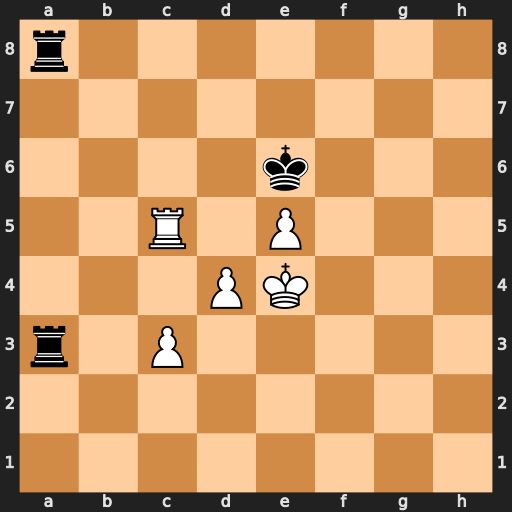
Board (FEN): r7/8/4k3/2R1P3/3PK3/r1P5/8/8
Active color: w
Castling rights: -
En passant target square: -
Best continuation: Rc7 Rd8 d5+ Rxd5 Rc6+ Ke7 Kxd5